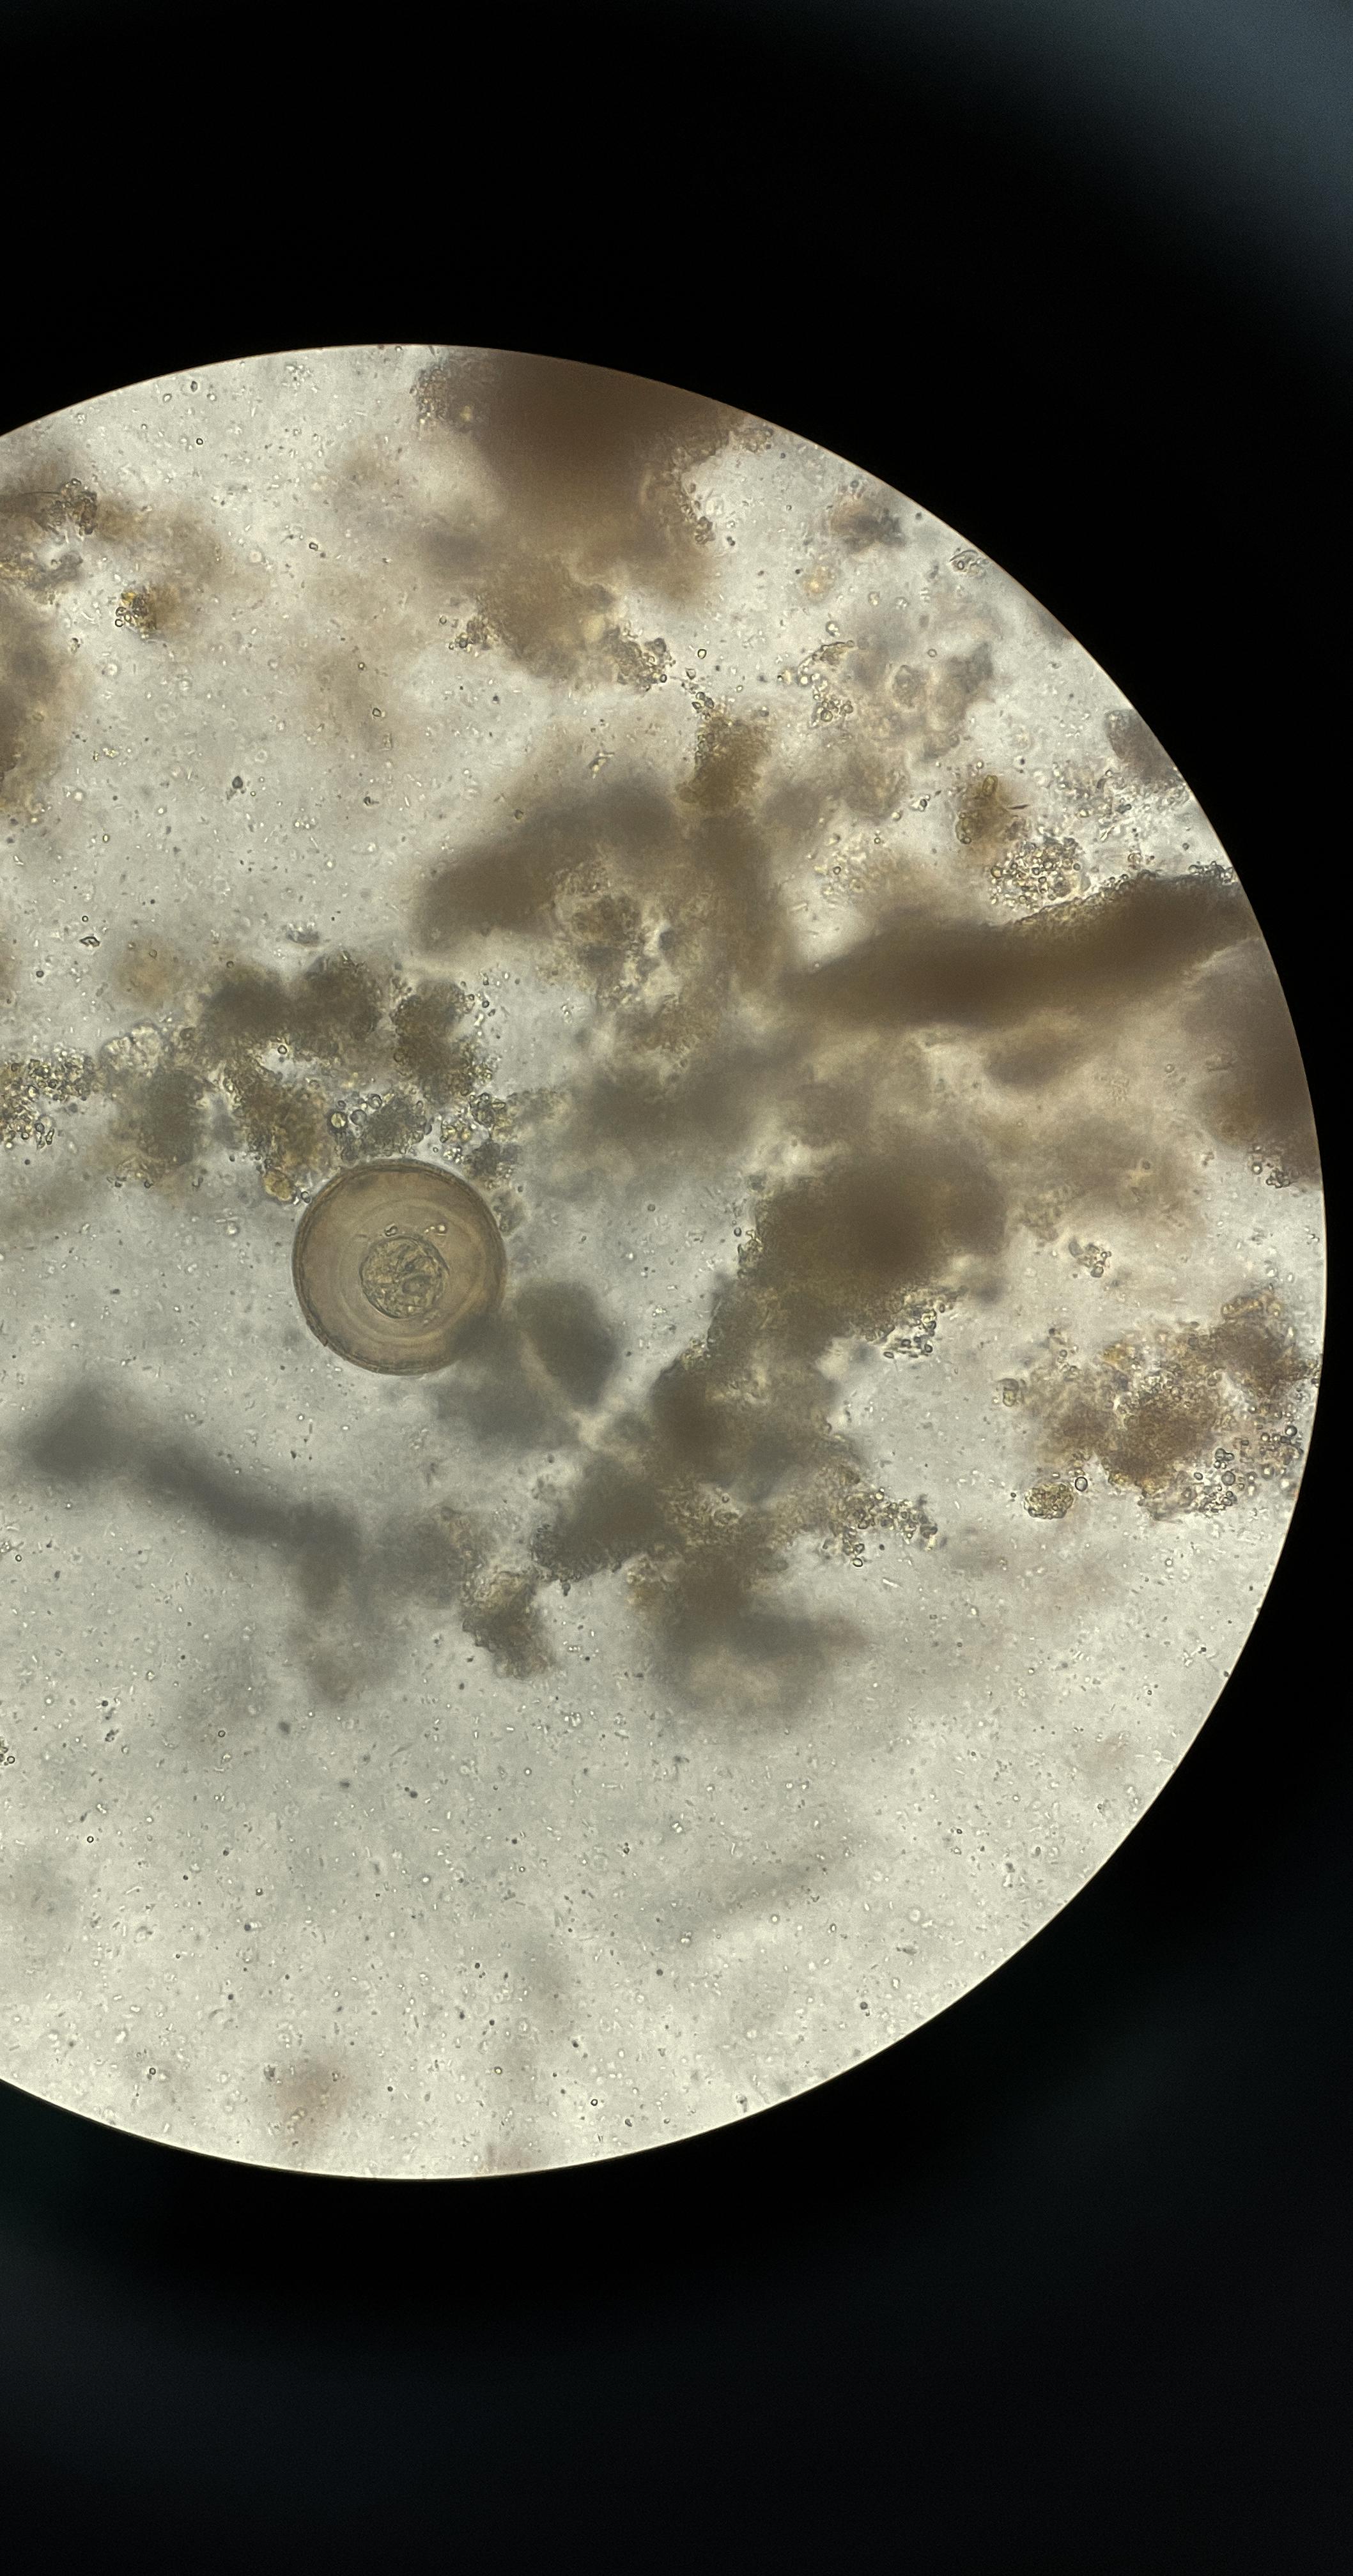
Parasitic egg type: Hymenolepis diminuta